Question: I'm simply trying to add a UIView for every object in an array without displaying more than 3 on screen but the views aren't next to each other. There is a big gap (one view width) between each view. Here's what I've got;
'''
int numberOfUsersOnScreen;
if (array.count < 3) {
numberOfViewsOnScreen = array.count;
}else{
numberOfUsersOnScreen = 3;
}
double width = (self.scrollView.frame.size.width/numberOfViewsOnScreen);
CGRect r = CGRectMake(0, 0, width, 1200);
[self.usersScrollView setContentSize:CGSizeMake(width*array.count, 0)];
for (int i = 0; i < users.count; i++) {
r.origin.x = width * i;
UIView * view = [[UIView alloc] initFrame:r];
[self.scrollView addSubview:view];
}
'''

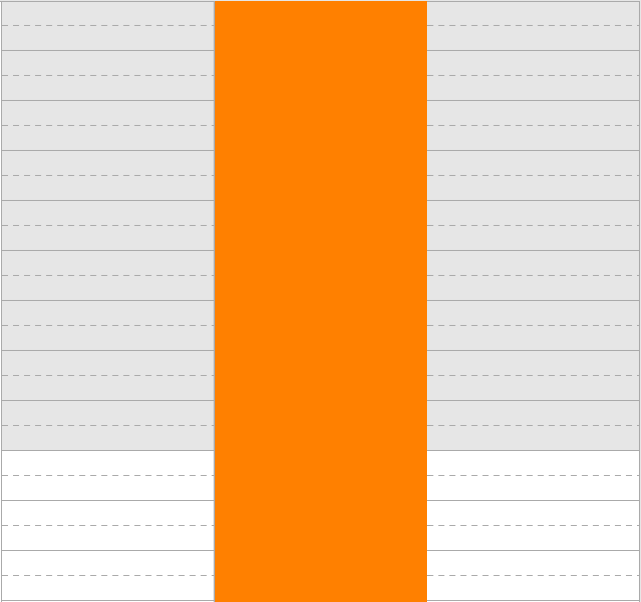
Answer: Try this:
'''
int xPosition = 0;
for (int i = 0; i < users.count; i++) {
UIView * view = [[UIView alloc] initFrame:CGRectMake(xPosition, 0, width, 1200)];
[self.scrollView addSubview:view];
xPosition += width;
}
'''